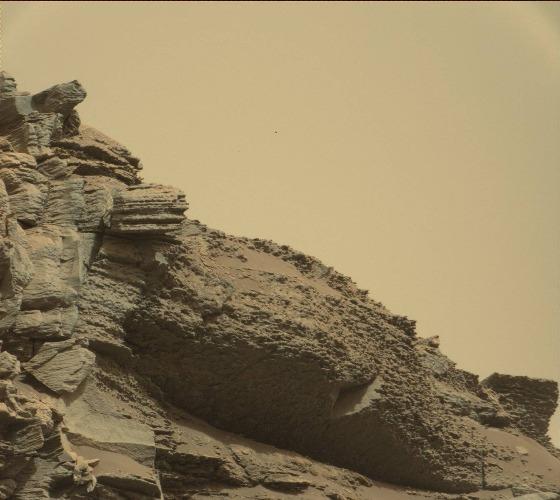
Terrain classes present: Bedrock, Shadow, Sky / Distant Mountains